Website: apple-inc
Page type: review-order
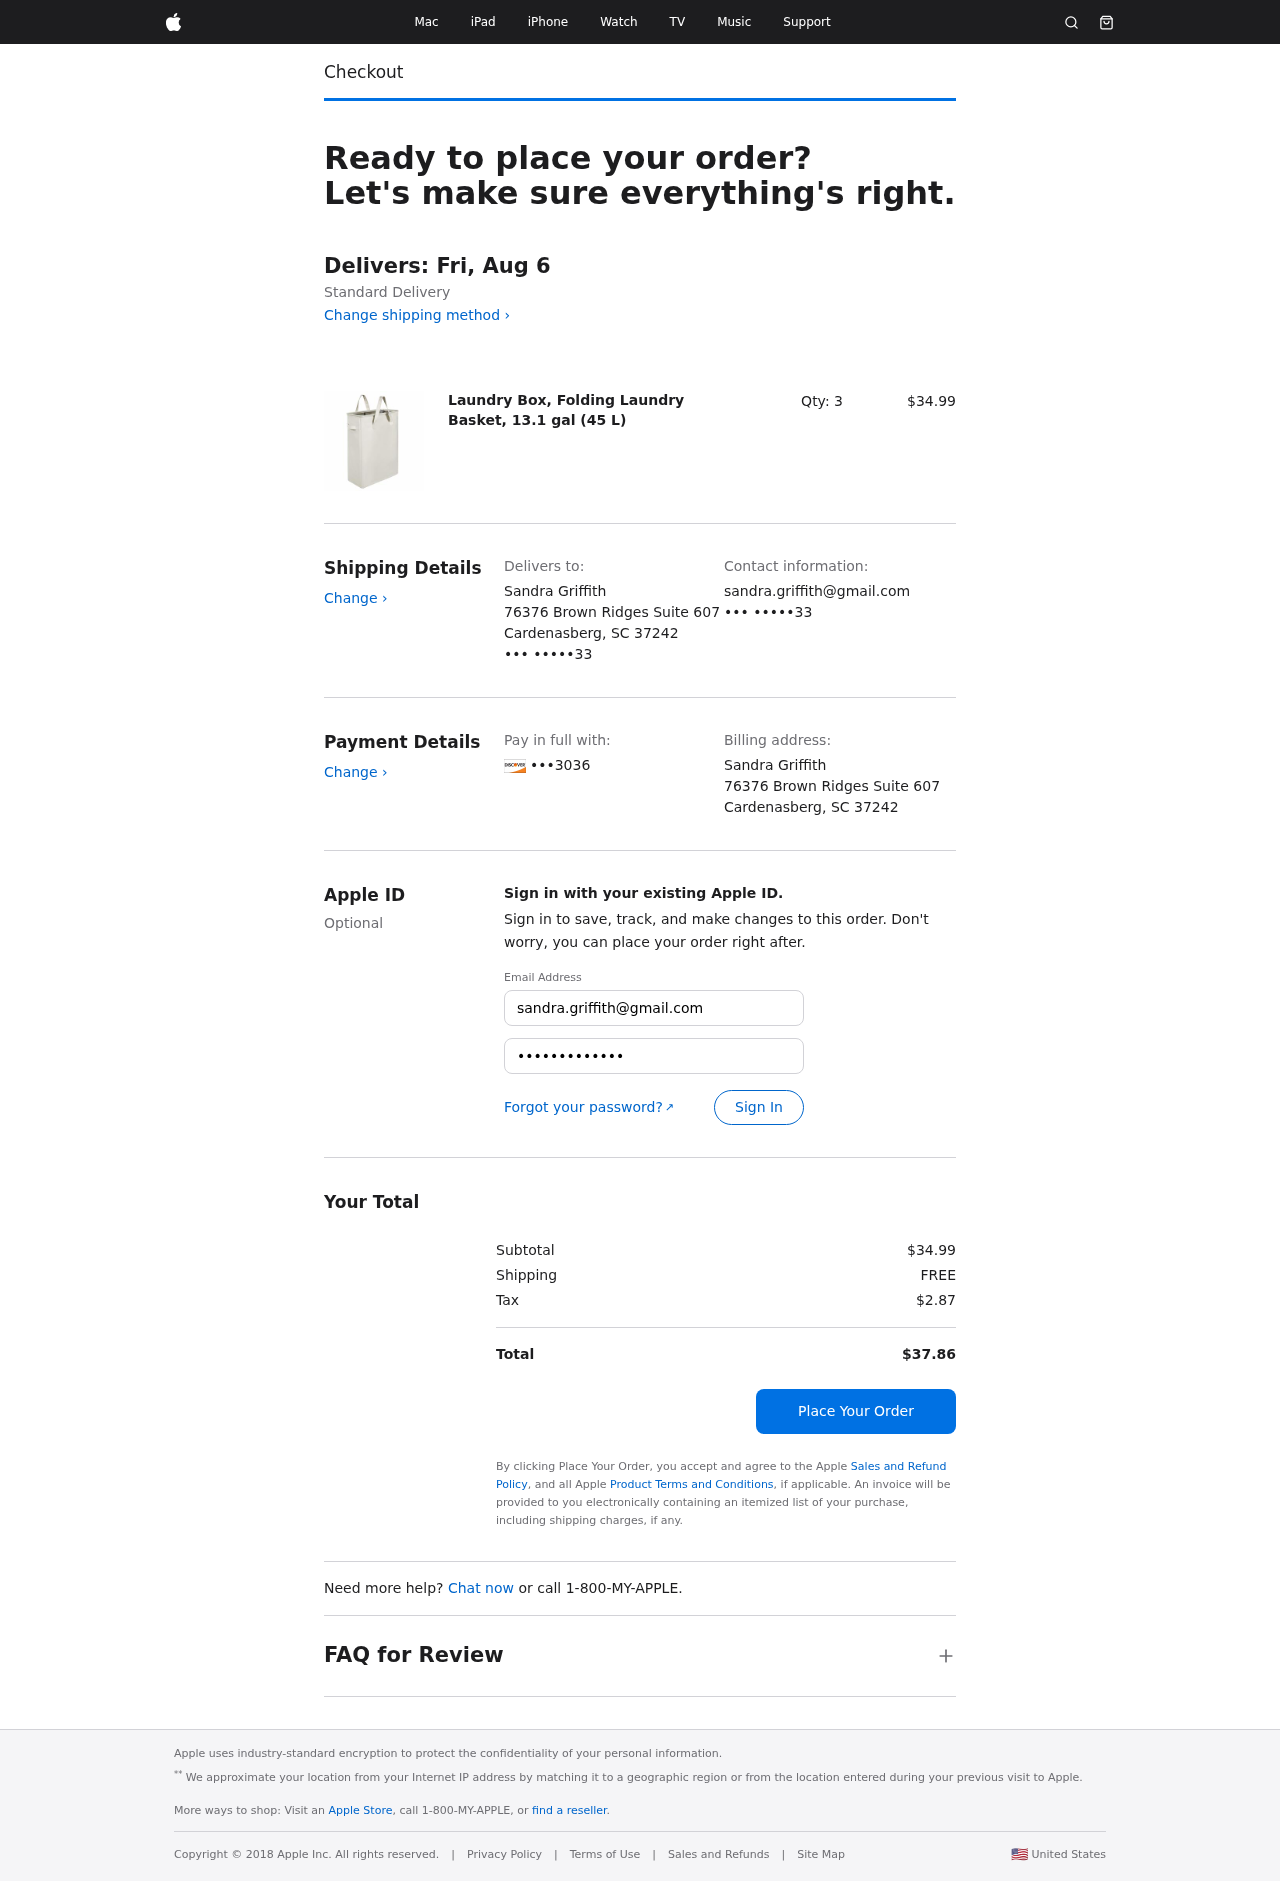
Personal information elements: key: PII_CARD_LAST4
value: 3036
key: PII_CITY_STATE_ZIP
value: Cardenasberg, SC 37242
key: PII_EMAIL3
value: sandra.griffith@gmail.com
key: PII_FULLNAME
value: Sandra Griffith
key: PII_PHONE_SUFFIX
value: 33
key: PII_STREET
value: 76376 Brown Ridges Suite 607
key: PII_EMAIL2
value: sandra.griffith@gmail.com
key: PII_PHONE_SUFFIX2
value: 33
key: PII_FULLNAME2
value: Sandra Griffith
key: PII_CITY
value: Cardenasberg
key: PII_STATE_ABBR
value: SC
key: PII_POSTCODE
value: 37242
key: PII_POSTCODE_FULL
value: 37242
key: PII_CITY_STATE
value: Cardenasberg, SC
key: PII_POSTCODE_NUMERIC
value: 37242
Product elements: key: PRODUCT1_NAME
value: Laundry Box, Folding Laundry Basket, 13.1 gal (45 L)
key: PRODUCT1_PRICE
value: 34.99
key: PRODUCT1_QUANTITY
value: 3
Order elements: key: ORDER_DELIVERY_DATE
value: Delivers: Fri, Aug 6
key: ORDER_SUBTOTAL
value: $34.99
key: ORDER_SHIPPING_COST
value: FREE
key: ORDER_TAX
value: $2.87
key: ORDER_TOTAL
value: $37.86